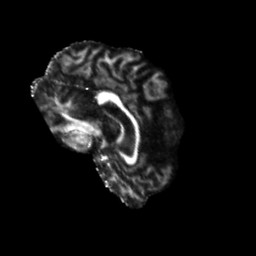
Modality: FA
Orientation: sagittal
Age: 53
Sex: female
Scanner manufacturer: siemens
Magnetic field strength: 3 T
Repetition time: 5.25 s
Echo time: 0.08 s